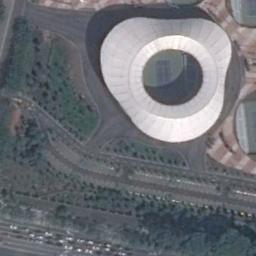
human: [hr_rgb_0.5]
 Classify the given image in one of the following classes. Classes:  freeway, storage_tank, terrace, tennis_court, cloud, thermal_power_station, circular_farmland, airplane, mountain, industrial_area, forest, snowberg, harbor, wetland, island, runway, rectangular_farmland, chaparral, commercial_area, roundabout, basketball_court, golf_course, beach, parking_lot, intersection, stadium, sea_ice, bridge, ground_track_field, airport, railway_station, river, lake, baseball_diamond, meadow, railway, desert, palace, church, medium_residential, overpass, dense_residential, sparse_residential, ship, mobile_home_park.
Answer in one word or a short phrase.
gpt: stadium